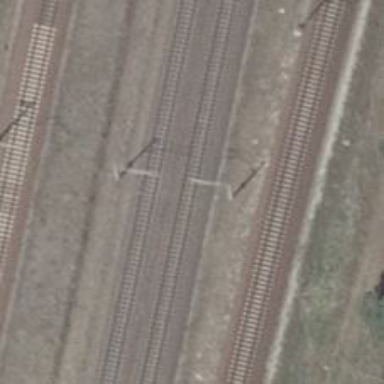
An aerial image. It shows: Milestone along the railway with catenary mast.